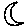
Label: moon